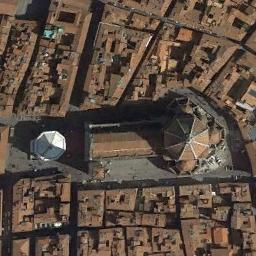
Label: church